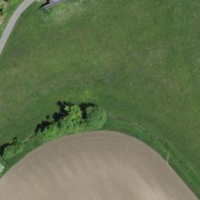
EUNIS habitat code: 52
Species observed at this site:
Geranium pyrenaicum
Sylvia borin